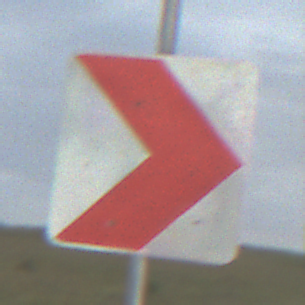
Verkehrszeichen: RichtungstafelnInKurvenKleinLinks
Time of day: Night
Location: Outdoor (Nature)
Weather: Overcast
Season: NotSpecified
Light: Artificial